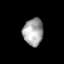
Tissue: skin
Cell type: Epithelial cells
Senescence score: 0.2744
Nuclear area (px): 537
Mean DAPI intensity: 164.488